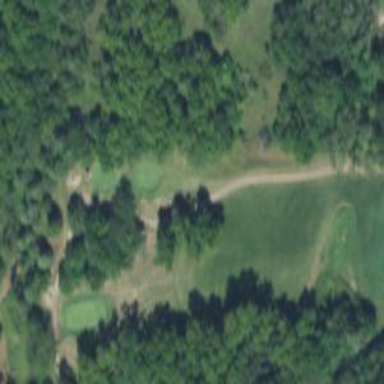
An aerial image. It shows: Service road used as golf cart path.